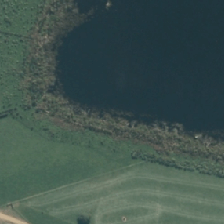
Land cover: herbaceous_freshwater_vege